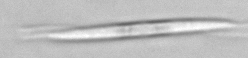
Label: Pseudo-nitzschia